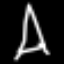
Label: The Eiffel Tower